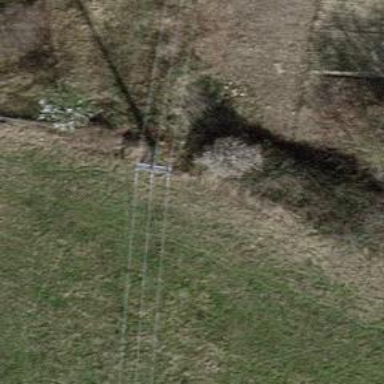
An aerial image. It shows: Minor power line with 3 cables.